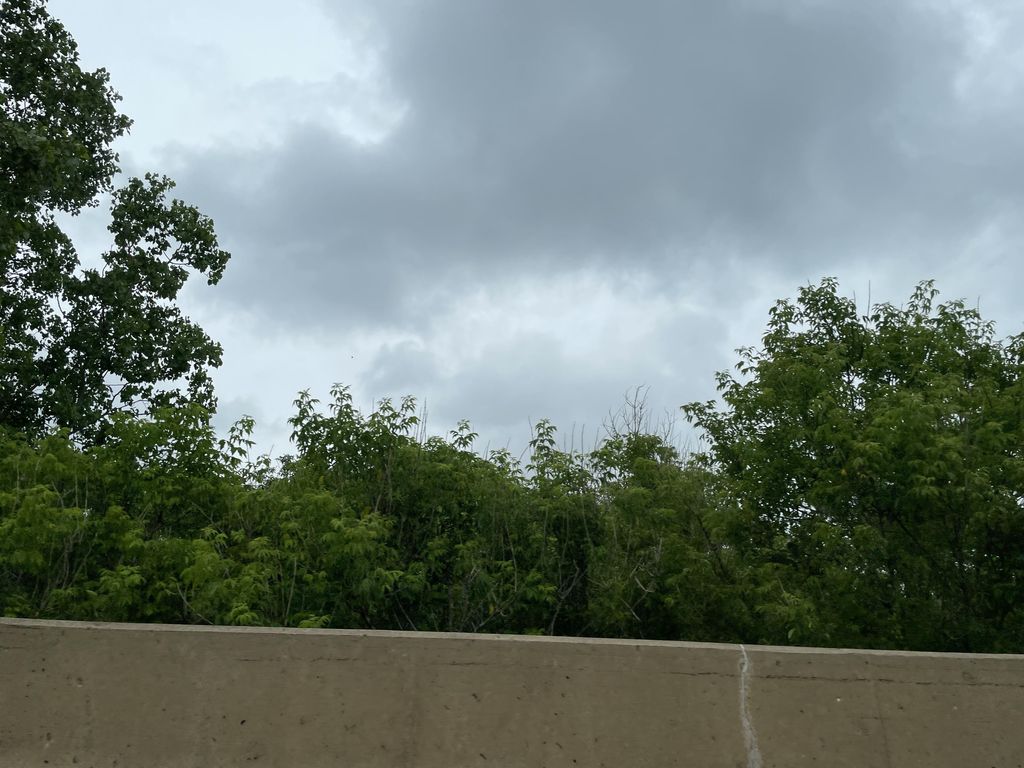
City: kitchener-waterloo